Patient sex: F
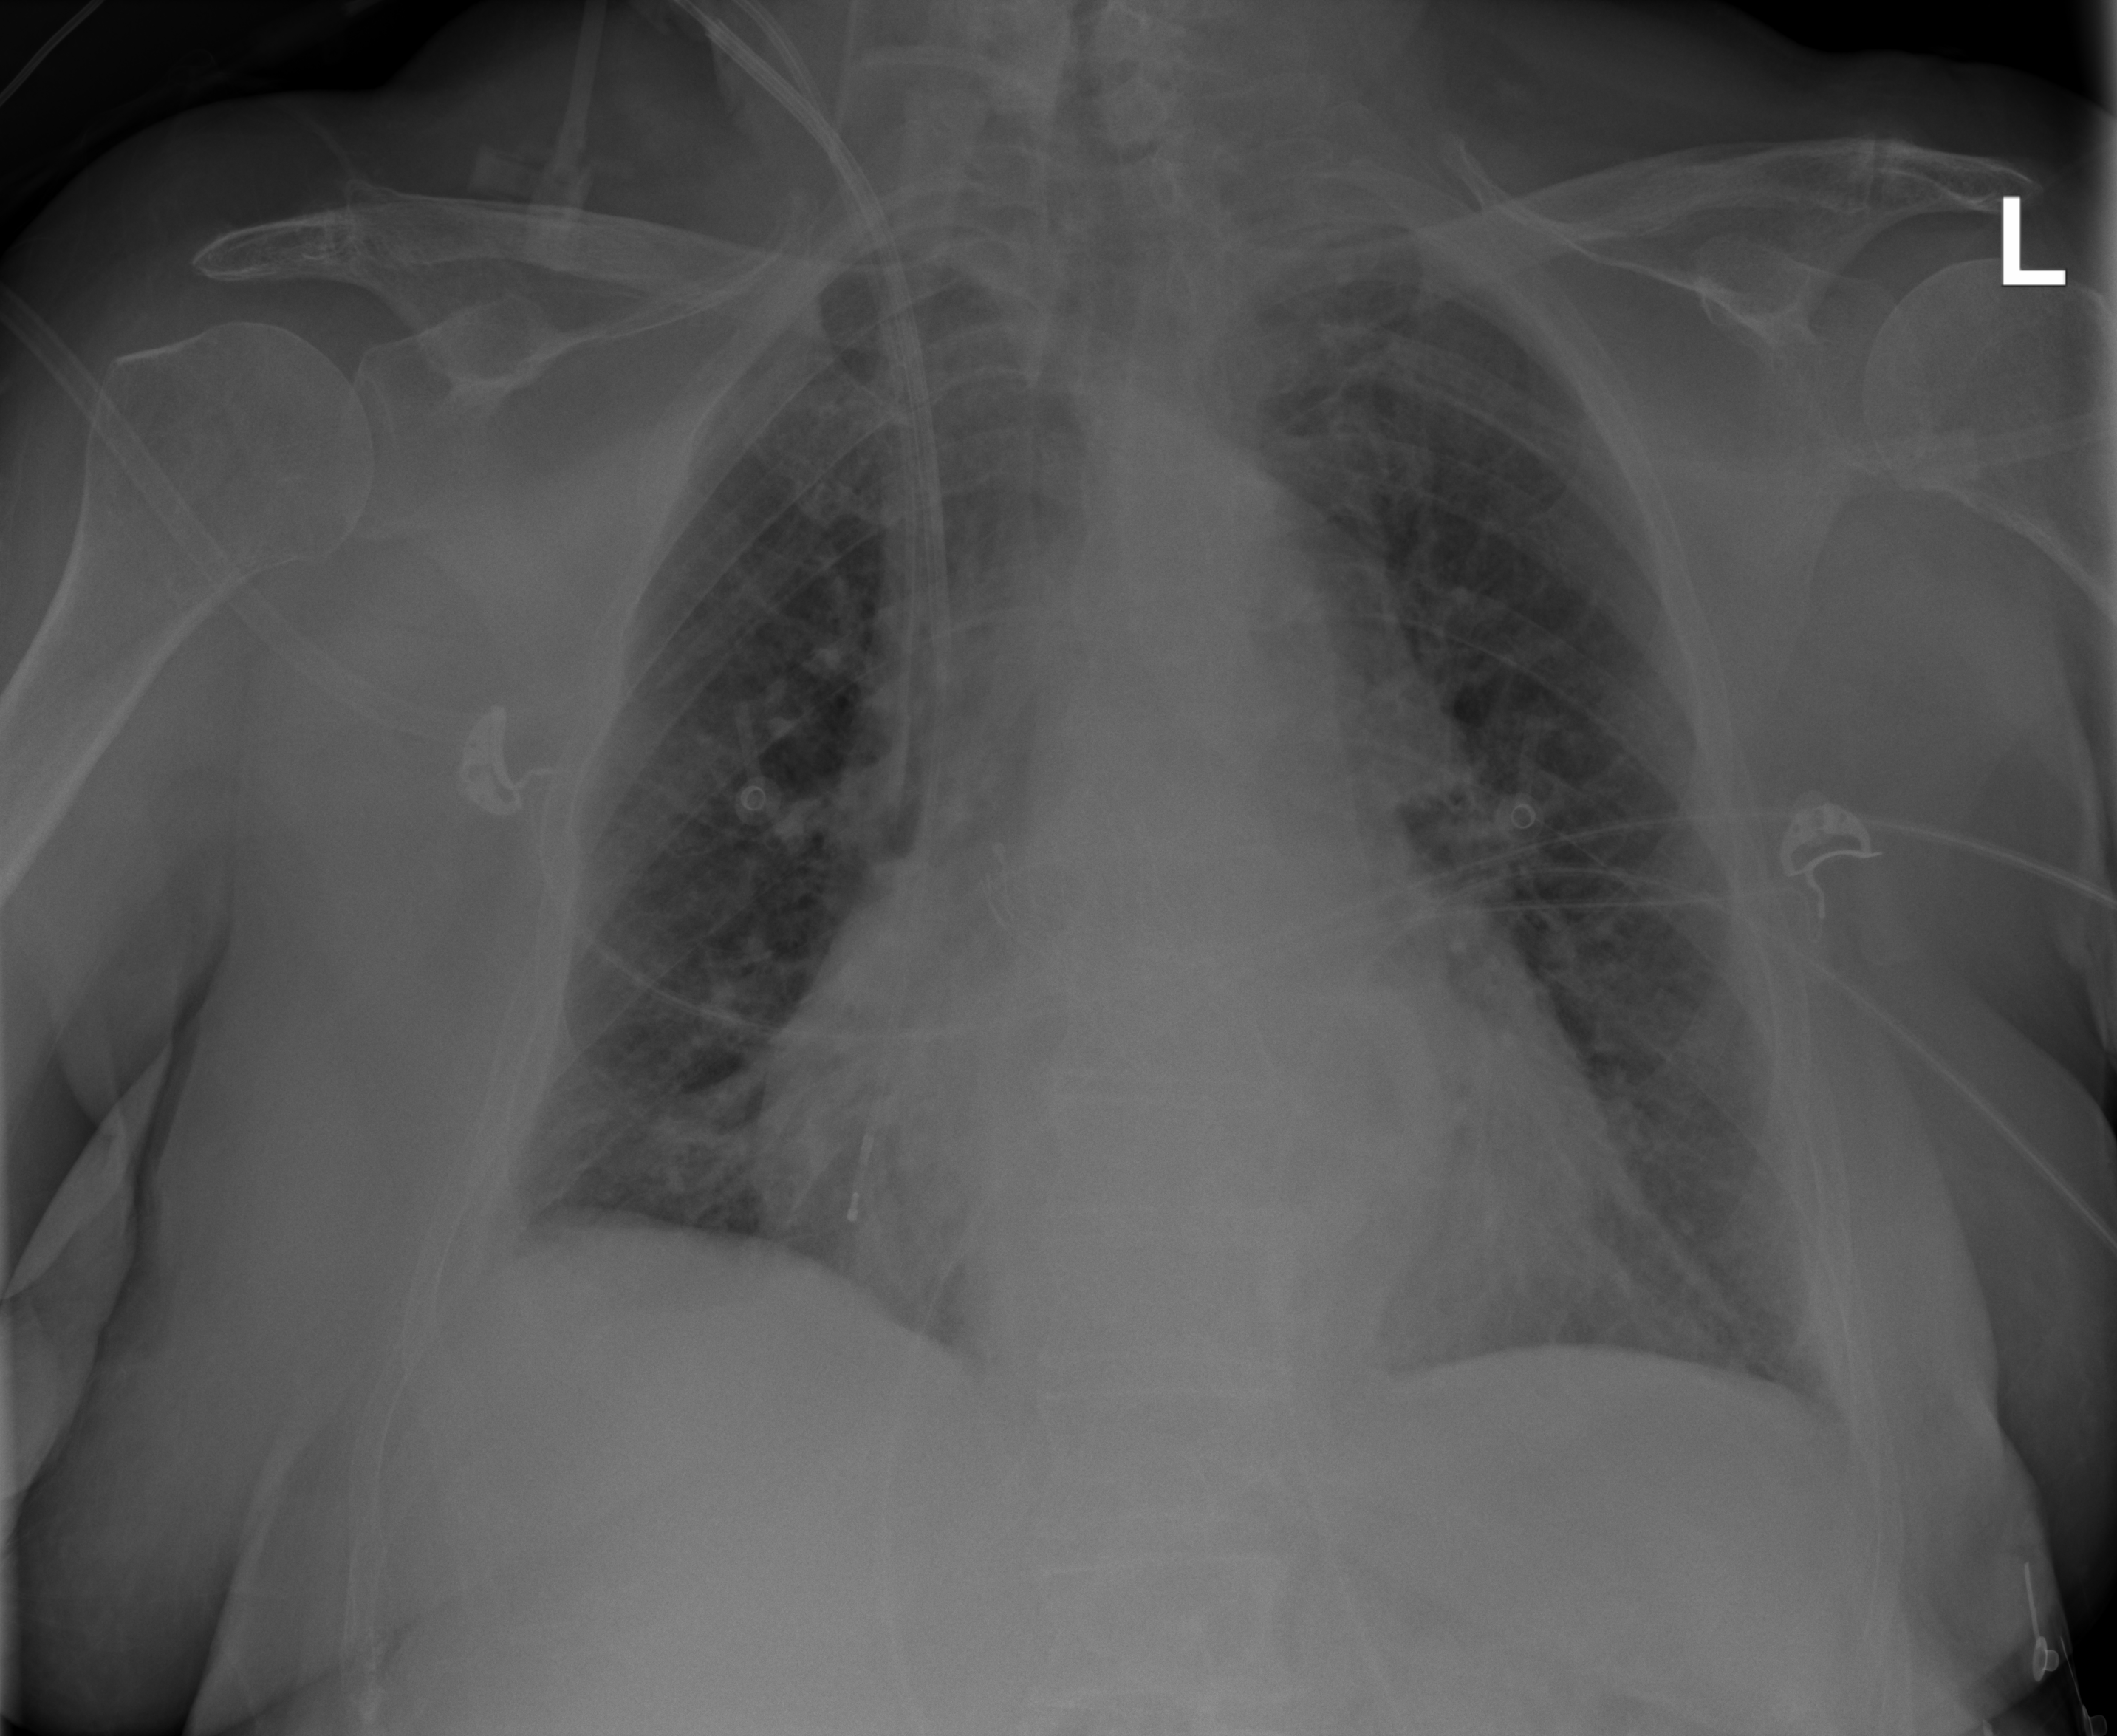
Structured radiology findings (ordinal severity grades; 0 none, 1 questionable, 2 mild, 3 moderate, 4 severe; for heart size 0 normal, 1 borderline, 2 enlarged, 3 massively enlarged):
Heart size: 2
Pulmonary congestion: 2
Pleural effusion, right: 2
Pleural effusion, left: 2
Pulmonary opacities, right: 2
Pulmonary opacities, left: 2
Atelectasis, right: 2
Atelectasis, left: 2